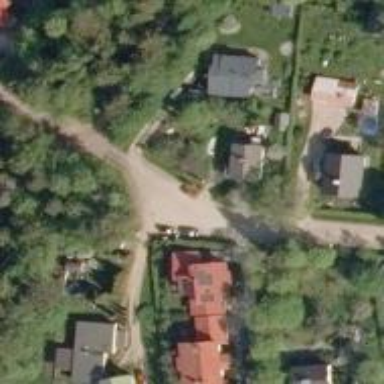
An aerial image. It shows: Turning circle on the road.